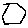
Label: hexagon